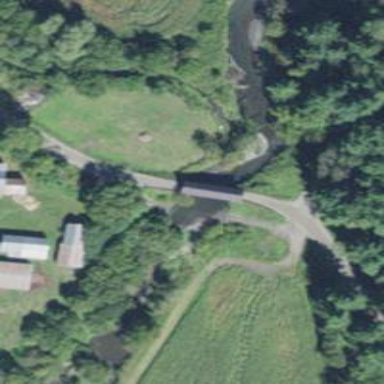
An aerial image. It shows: Covered bridge on residential road.